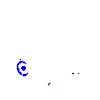
Particle: proton